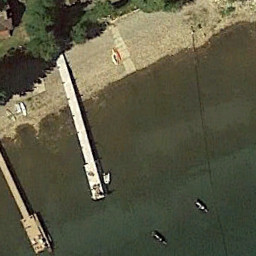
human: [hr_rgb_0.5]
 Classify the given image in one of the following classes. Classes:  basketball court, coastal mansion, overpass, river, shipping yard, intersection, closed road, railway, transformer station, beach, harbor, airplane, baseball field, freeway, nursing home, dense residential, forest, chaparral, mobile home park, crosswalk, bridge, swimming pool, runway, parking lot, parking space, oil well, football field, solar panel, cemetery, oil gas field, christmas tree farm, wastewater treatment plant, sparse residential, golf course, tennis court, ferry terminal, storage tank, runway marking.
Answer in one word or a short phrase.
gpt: ferry terminal